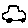
Label: car